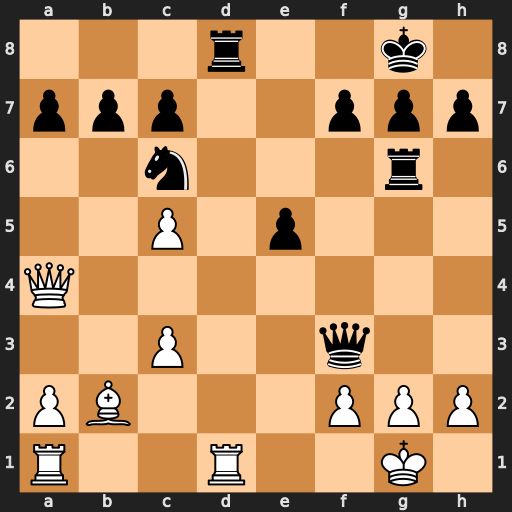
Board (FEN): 3r2k1/ppp2ppp/2n3r1/2P1p3/Q7/2P2q2/PB3PPP/R2R2K1
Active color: w
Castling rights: -
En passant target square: -
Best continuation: Rxd8+ Nxd8 Qe8#